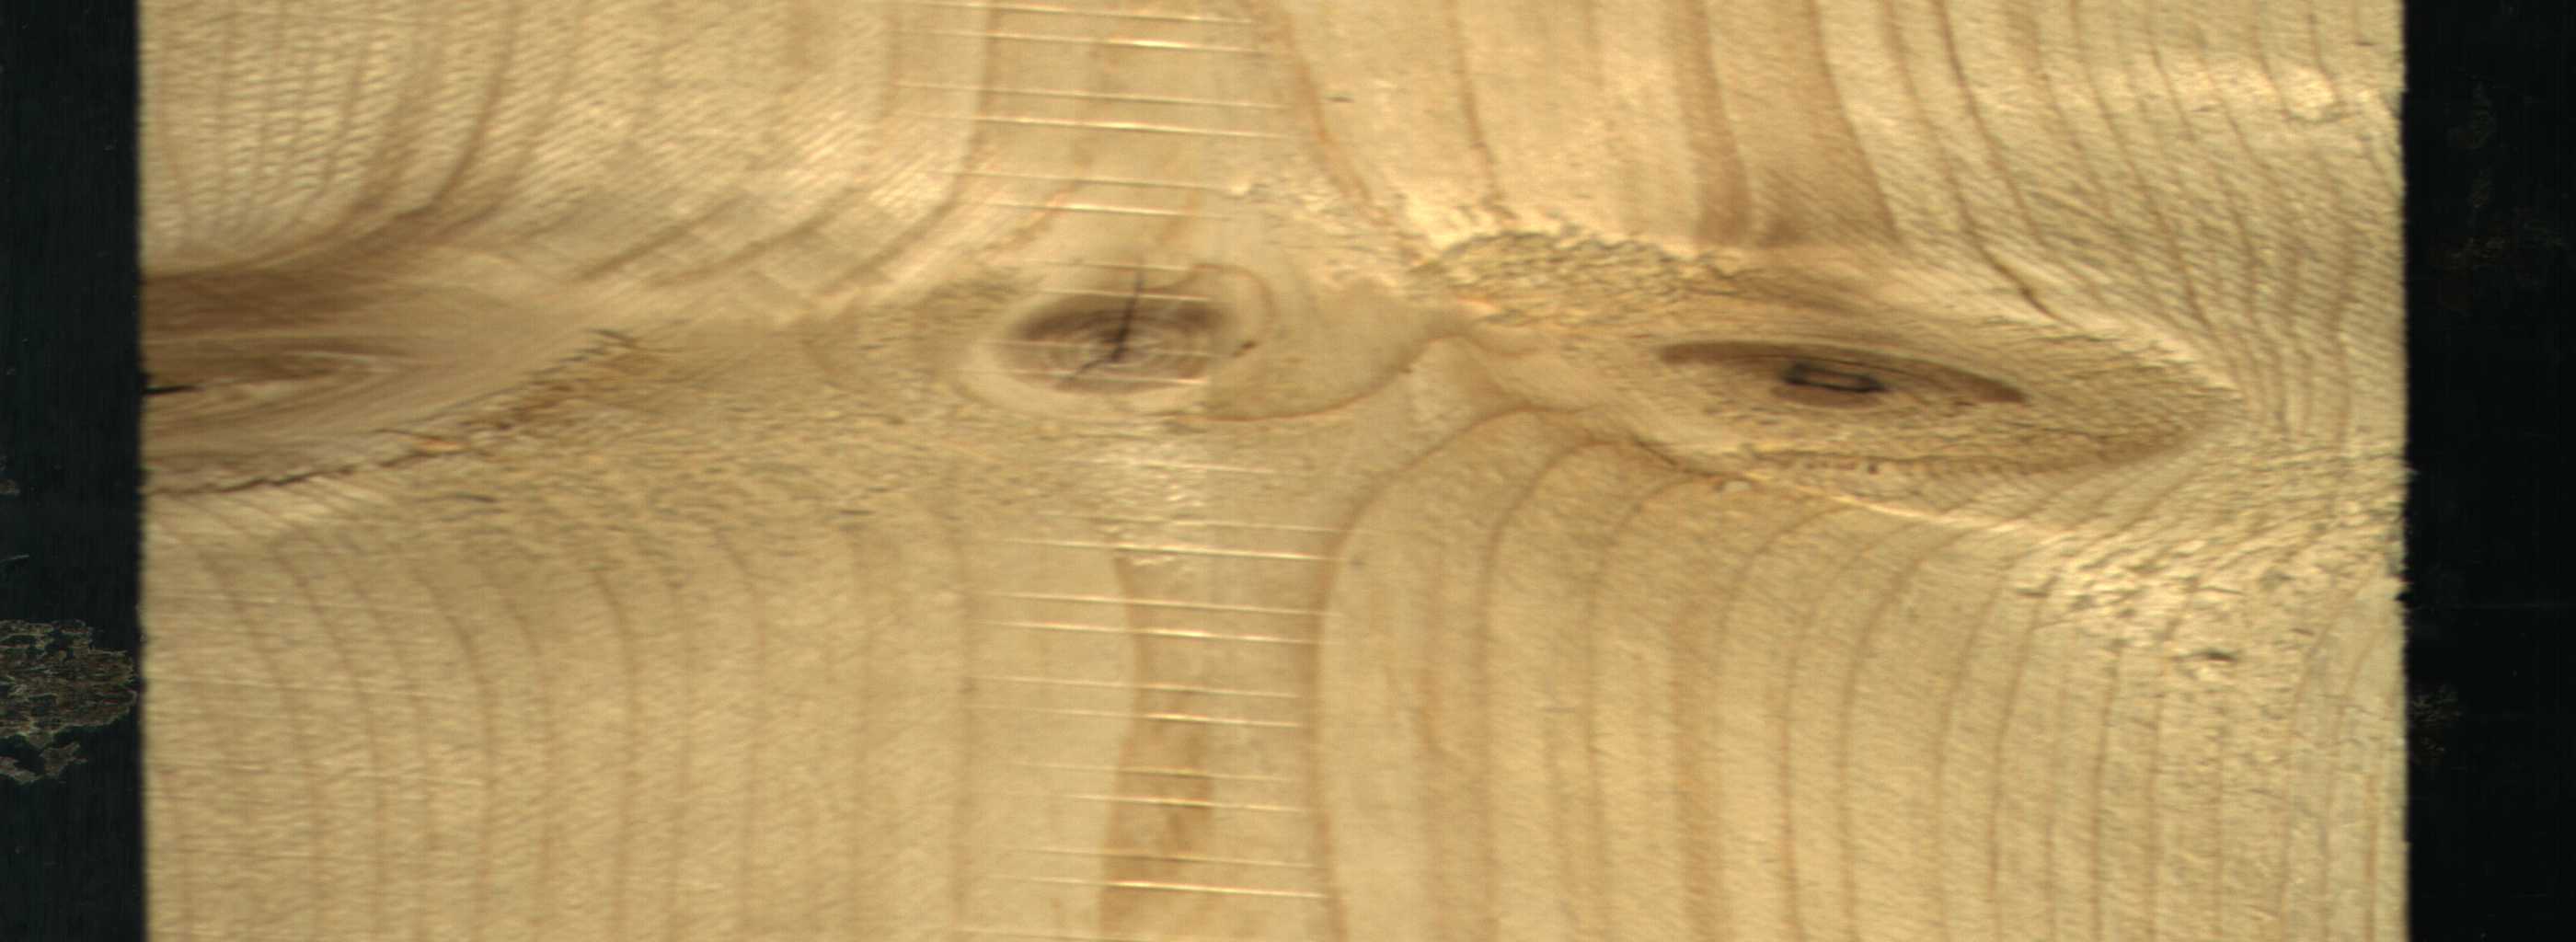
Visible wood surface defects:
knot_with_crack
Live_Knot
Live_Knot